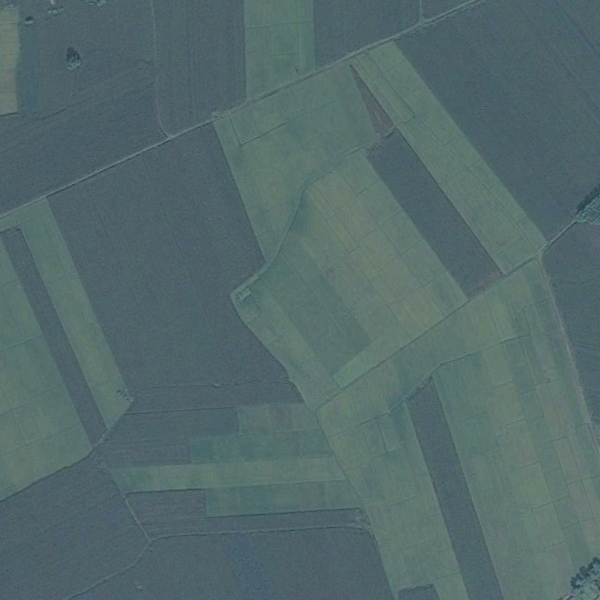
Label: Farmland